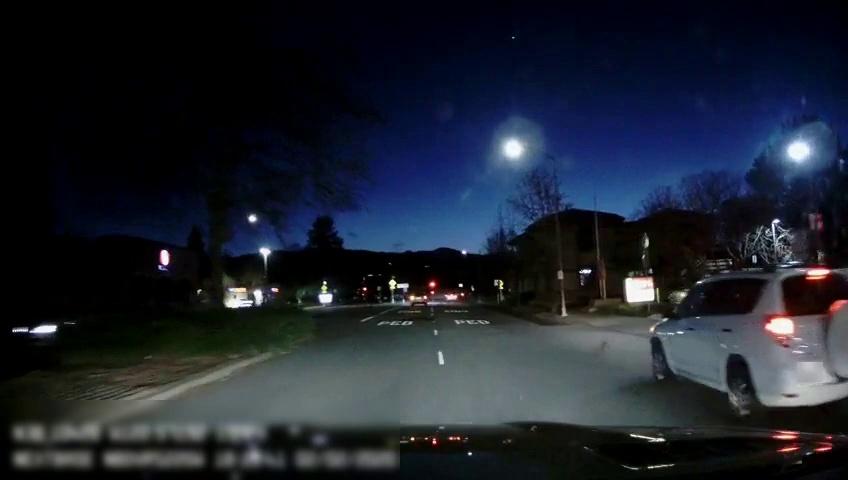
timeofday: Night
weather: Other
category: Drivable Space
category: Drivable Space
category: Vehicles | Car
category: Vehicles | SUV
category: Vehicles | SUV
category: Vehicles | Car
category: Vehicles | SUV
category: Lanes | Alternate Lane
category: Lanes | Alternate Lane
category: Traffic | Signs